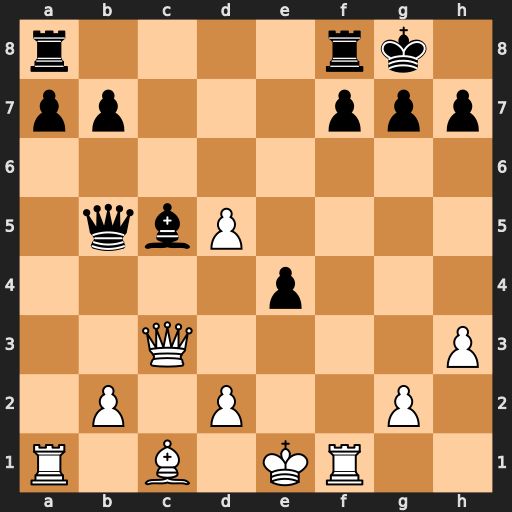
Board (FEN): r4rk1/pp3ppp/8/1qbP4/4p3/2Q4P/1P1P2P1/R1B1KR2
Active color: w
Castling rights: Q
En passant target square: -
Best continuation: Ra5 Qd7 Rxc5